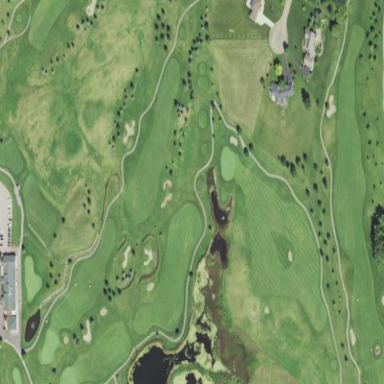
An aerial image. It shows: Golf course surrounded by greenery.